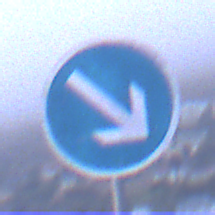
Verkehrszeichen: VorgeschriebeneVorbeifahrtRechts
Umgebung: Outdoor, Urban
Tageszeit: SunriseSunset
Wetter: Overcast
Licht: Natural
Jahreszeit: NotSpecified
Kontrast: LowContrast